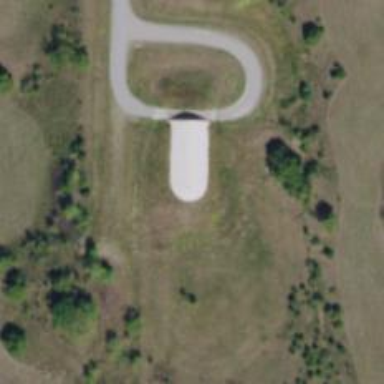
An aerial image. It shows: Military bunker.